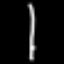
Label: line